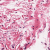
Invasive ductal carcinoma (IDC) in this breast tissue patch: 0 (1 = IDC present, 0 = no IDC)